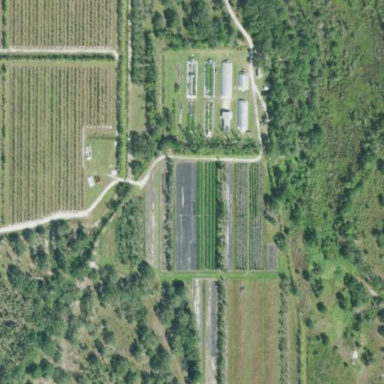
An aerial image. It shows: Plant nursery specializing in trees.